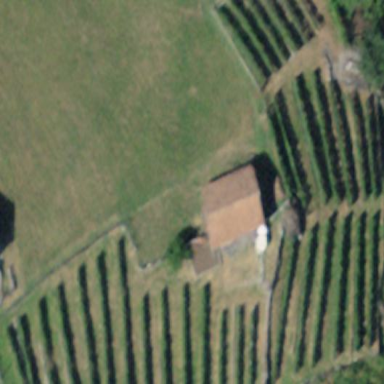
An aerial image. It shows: Vineyard where grapes are grown.